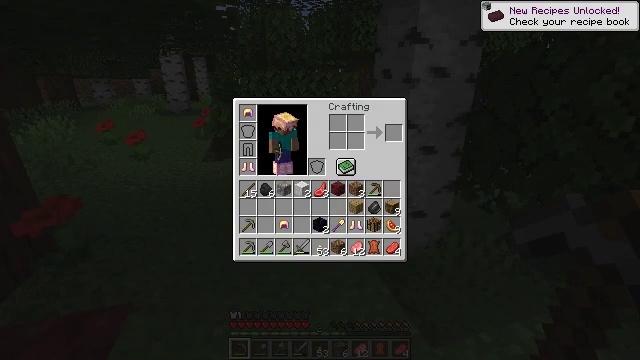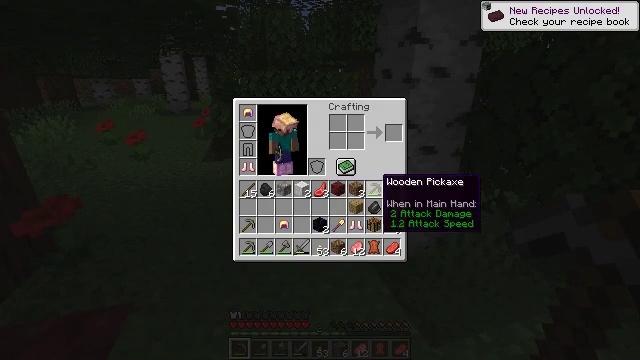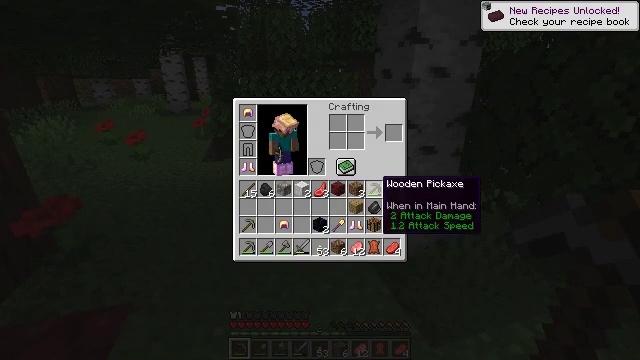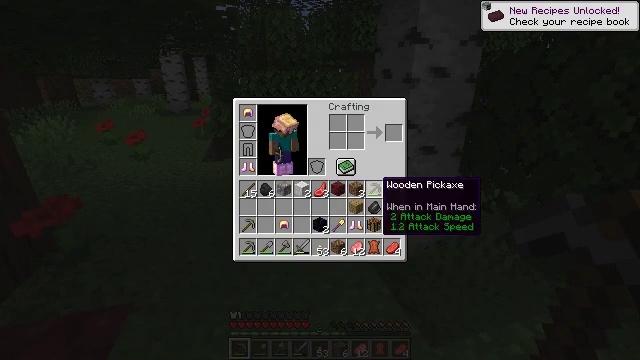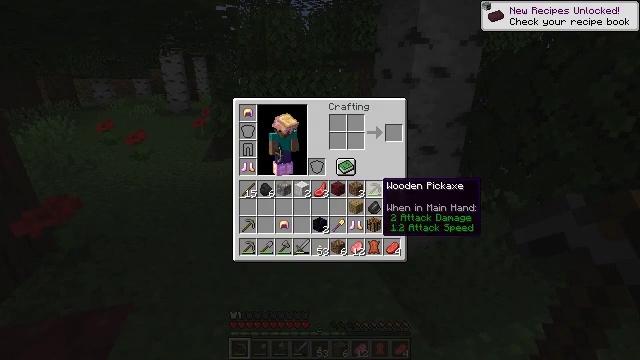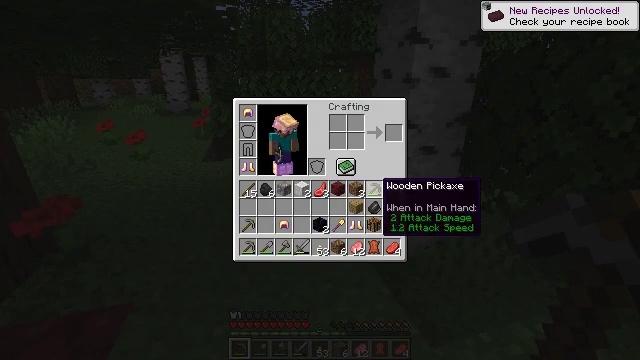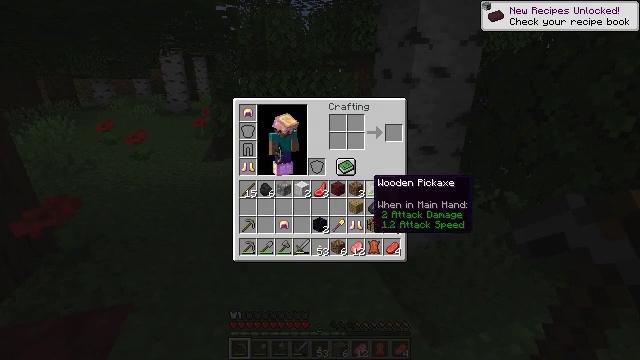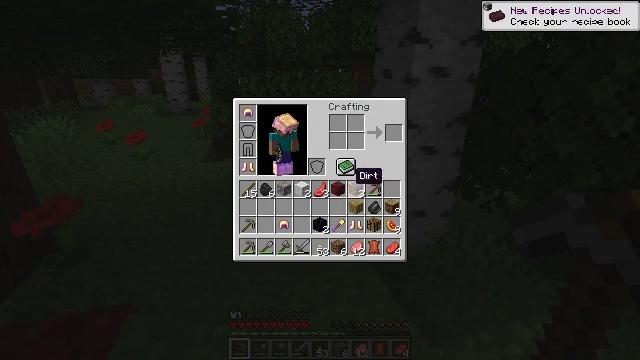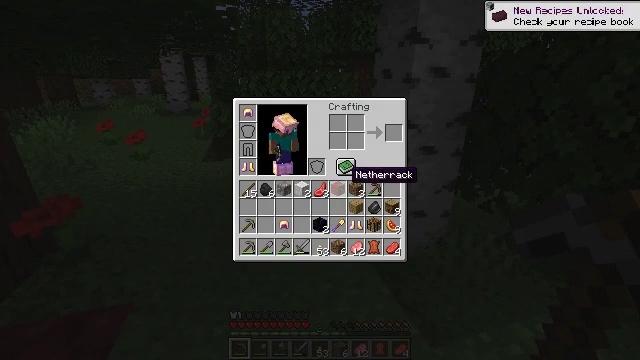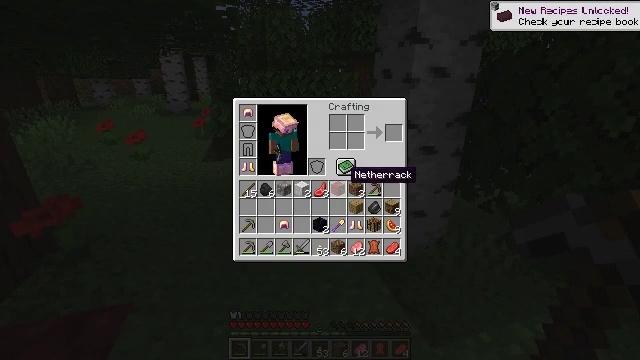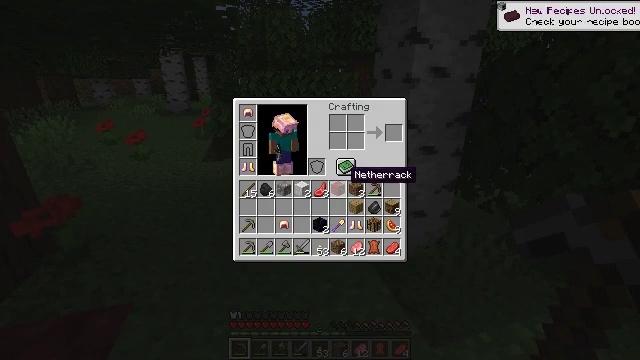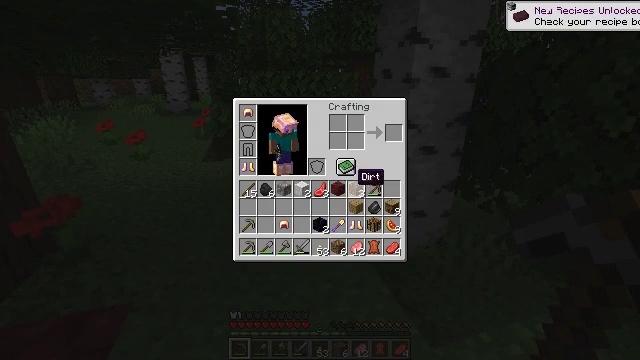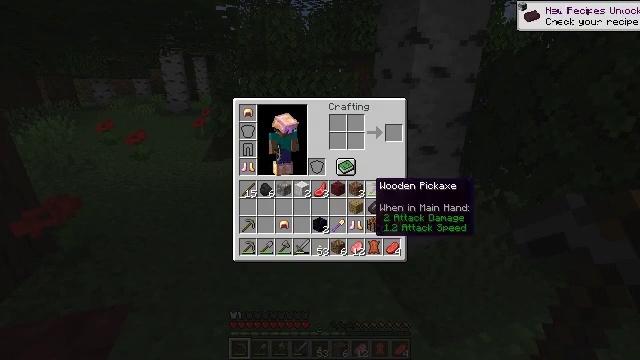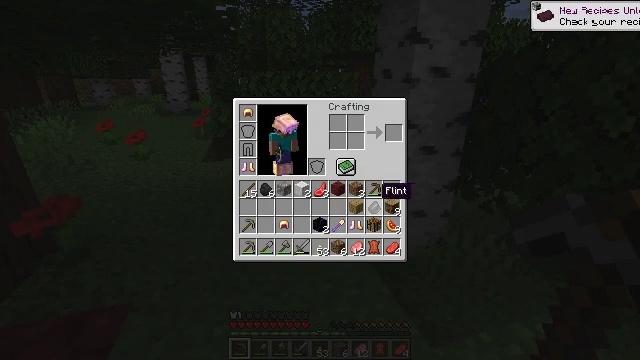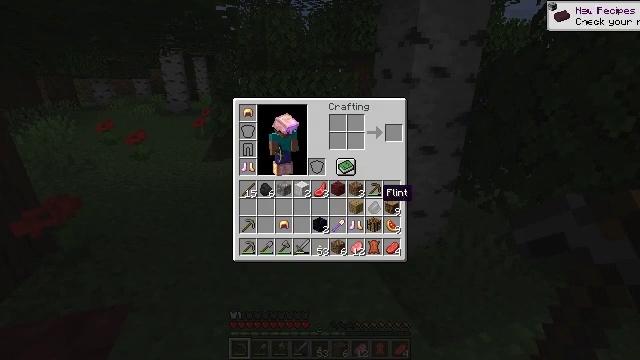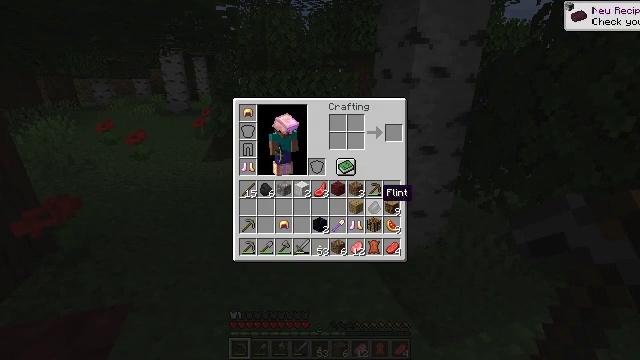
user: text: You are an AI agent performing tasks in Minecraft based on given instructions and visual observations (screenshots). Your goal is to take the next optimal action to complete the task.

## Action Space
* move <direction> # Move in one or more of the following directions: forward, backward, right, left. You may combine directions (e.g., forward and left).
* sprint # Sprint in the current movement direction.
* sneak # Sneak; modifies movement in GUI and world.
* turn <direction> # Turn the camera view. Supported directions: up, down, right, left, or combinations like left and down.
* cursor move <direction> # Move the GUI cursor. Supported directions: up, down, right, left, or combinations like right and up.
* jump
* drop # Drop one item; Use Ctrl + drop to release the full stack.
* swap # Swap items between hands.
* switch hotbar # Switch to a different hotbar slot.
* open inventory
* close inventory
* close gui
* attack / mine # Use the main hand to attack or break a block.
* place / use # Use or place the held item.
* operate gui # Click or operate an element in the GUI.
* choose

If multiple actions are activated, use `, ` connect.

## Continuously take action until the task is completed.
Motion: motion action
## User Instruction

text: Collect the bee nest for honey.
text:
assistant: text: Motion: cursor move down
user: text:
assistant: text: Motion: no_op
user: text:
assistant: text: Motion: no_op
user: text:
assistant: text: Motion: no_op
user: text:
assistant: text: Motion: no_op
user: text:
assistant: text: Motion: cursor move left
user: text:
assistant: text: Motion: cursor move left and up
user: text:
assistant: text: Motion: no_op
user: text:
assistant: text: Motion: no_op
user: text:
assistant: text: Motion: no_op
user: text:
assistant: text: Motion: cursor move right
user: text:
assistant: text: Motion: cursor move right and down
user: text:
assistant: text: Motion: no_op
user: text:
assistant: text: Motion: no_op
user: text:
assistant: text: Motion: no_op
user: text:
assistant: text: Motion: no_op
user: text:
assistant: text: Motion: no_op
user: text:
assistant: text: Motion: no_op
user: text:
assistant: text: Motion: cursor move left
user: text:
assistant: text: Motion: cursor move left
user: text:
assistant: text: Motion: no_op
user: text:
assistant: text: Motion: no_op
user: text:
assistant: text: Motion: no_op
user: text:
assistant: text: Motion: cursor move left
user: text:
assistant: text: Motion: cursor move left
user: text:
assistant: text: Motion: no_op
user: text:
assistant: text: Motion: no_op
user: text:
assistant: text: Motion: no_op
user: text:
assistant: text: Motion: no_op
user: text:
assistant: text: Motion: no_op